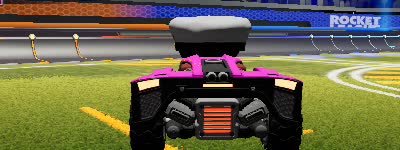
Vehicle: breakout